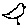
Label: bird